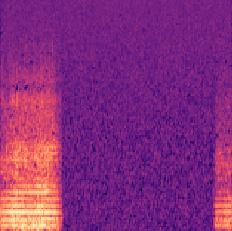
Sound class: Helicopter